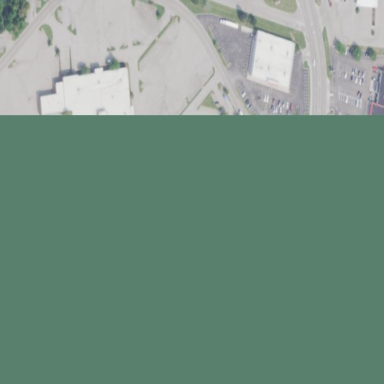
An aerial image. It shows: Retail building that is part of mall.